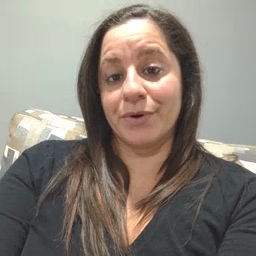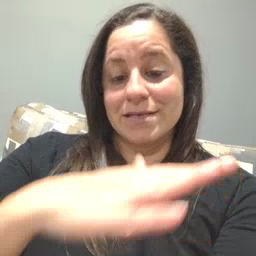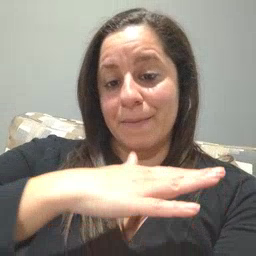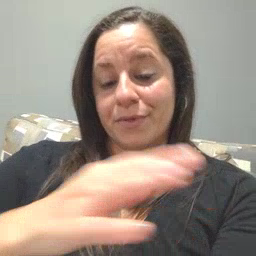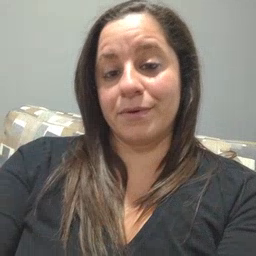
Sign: table